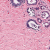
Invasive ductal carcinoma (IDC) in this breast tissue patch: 0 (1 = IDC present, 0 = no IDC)